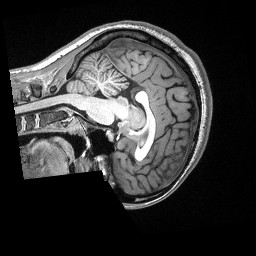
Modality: T1w
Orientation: sagittal
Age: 17
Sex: female